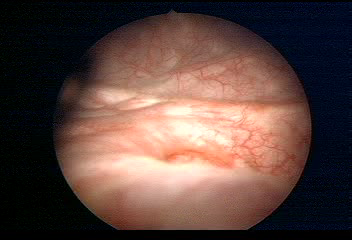
Modality: WLC
Class: Normal mucosa
Bladder cancer association: No